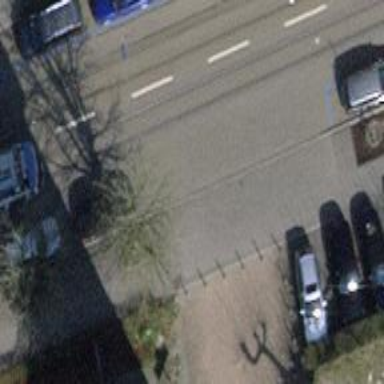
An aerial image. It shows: Avenue lined with trees.